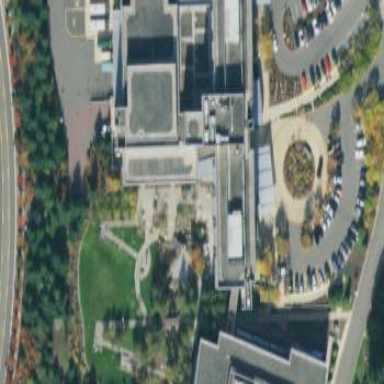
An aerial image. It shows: Hospital building.